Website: home-depot
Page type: receipt
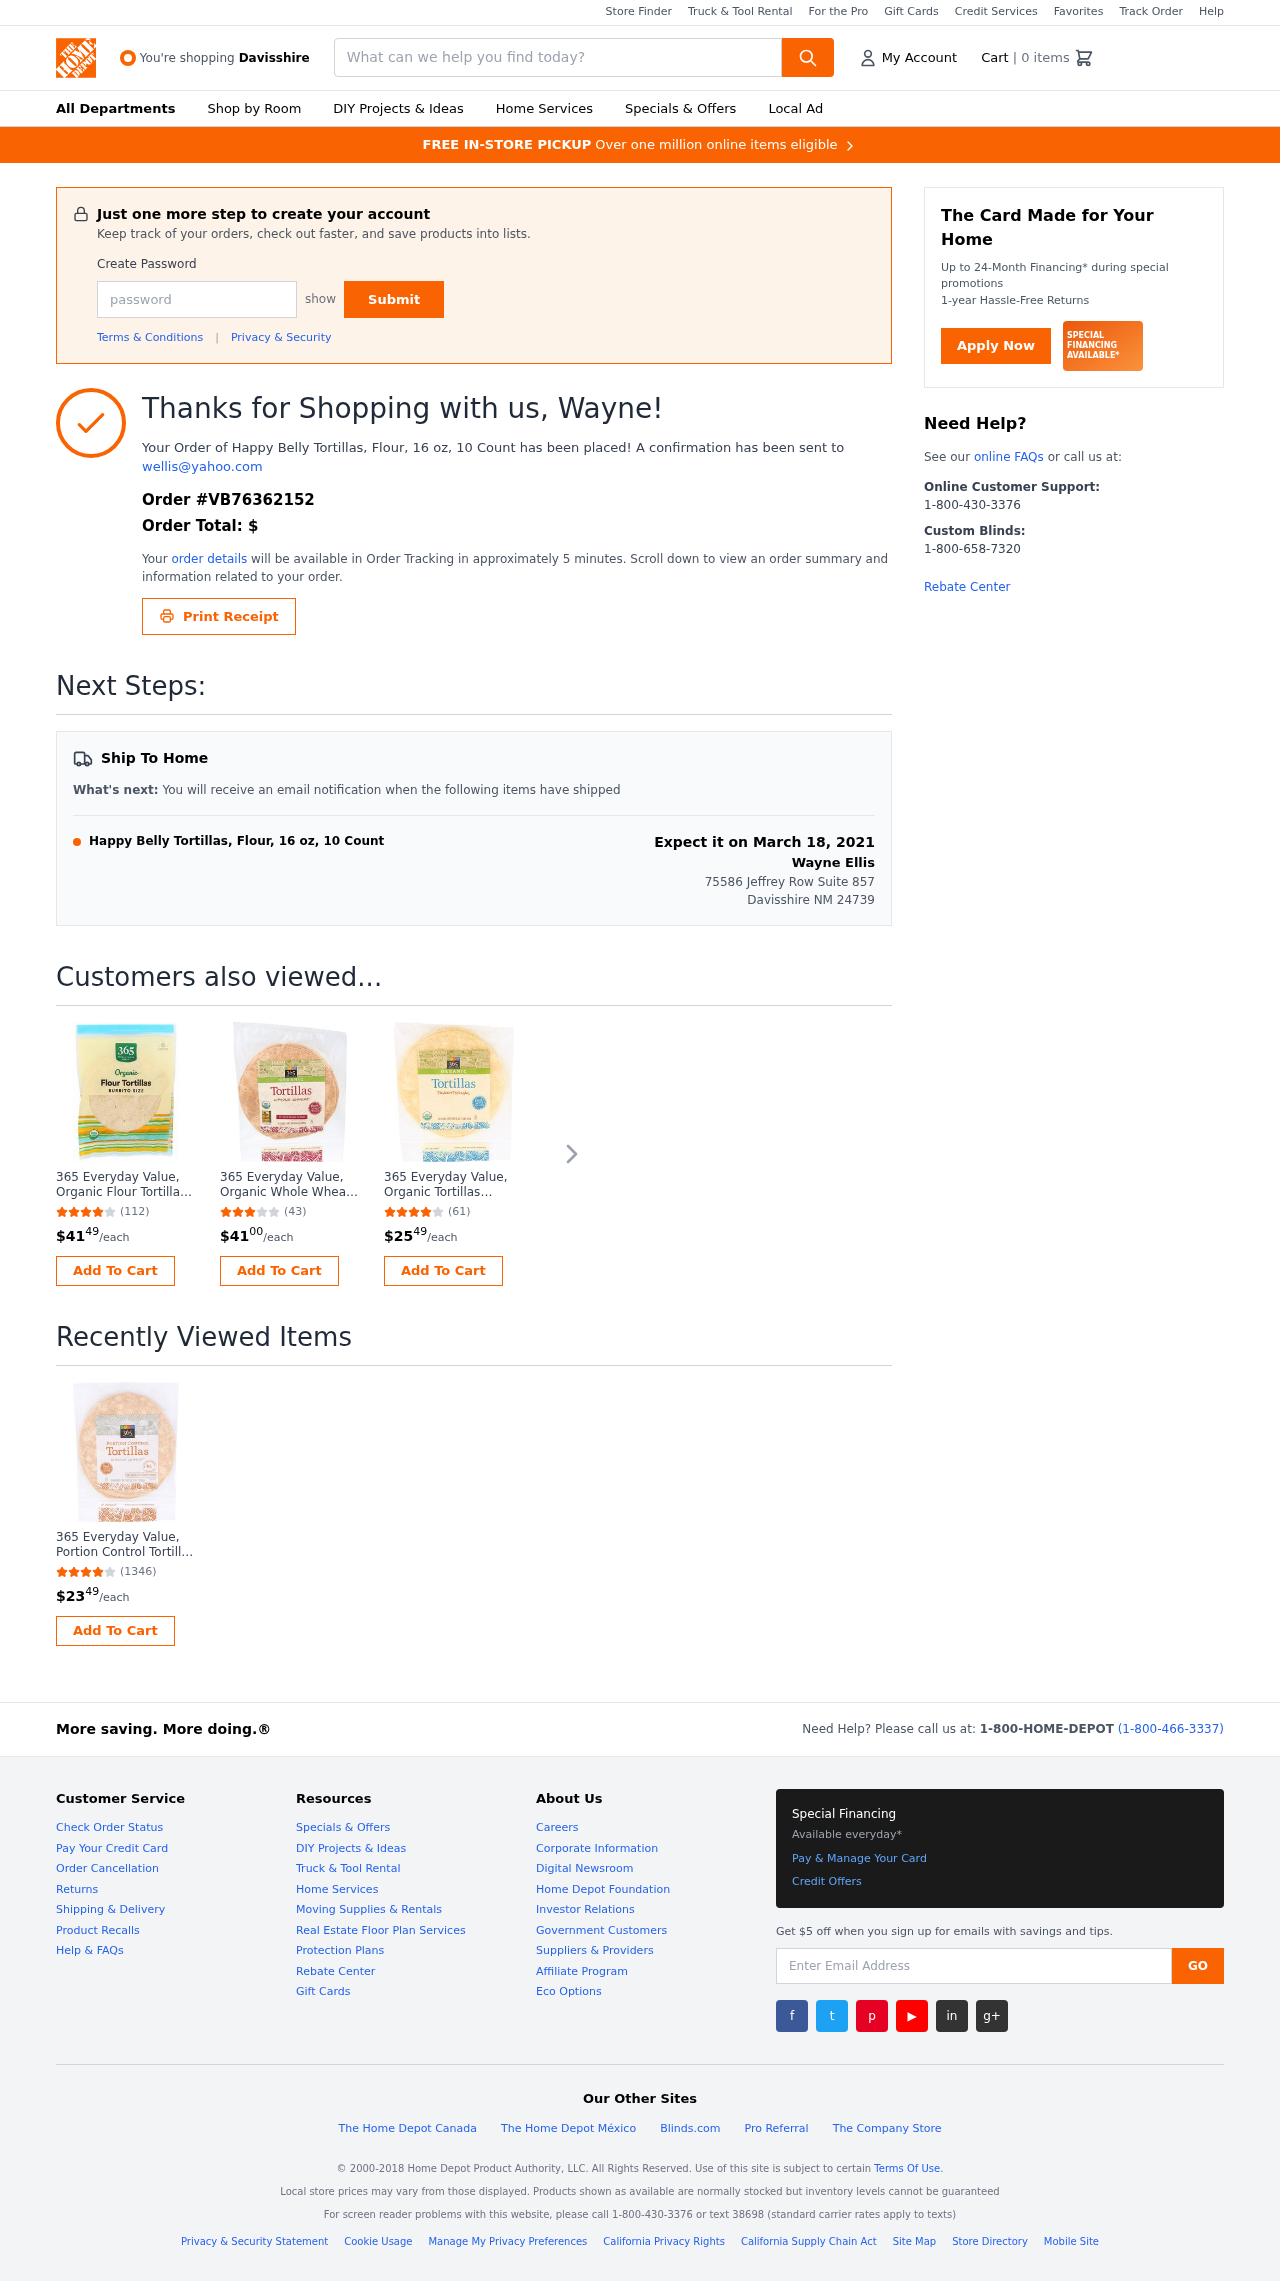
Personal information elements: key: PII_CITY
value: Davisshire
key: PII_EMAIL
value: wellis@yahoo.com
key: PII_FIRSTNAME
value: Wayne
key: PII_FULLNAME
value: Wayne Ellis
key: PII_POSTCODE
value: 24739
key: PII_STATE_ABBR
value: NM
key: PII_STREET
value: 75586 Jeffrey Row Suite 857
Product elements: key: PRODUCT1_NAME
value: Happy Belly Tortillas, Flour, 16 oz, 10 Count
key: PRODUCT2_NAME
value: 365 Everyday Value, Organic Flour Tortillas Burrito Size, 16 oz
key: PRODUCT2_NUM_RATINGS
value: (112)
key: PRODUCT2_PRICE
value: $4149
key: PRODUCT3_NAME
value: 365 Everyday Value, Organic Whole Wheat Tortillas (8"), 10 CT
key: PRODUCT3_NUM_RATINGS
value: (43)
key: PRODUCT3_PRICE
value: $4100
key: PRODUCT4_NAME
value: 365 Everyday Value, Organic Tortillas Traditional, 8", 10 ct
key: PRODUCT4_NUM_RATINGS
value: (61)
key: PRODUCT4_PRICE
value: $2549
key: PRODUCT5_NAME
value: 365 Everyday Value, Portion Control Tortillas Whole Wheat, 6" , 12 CT
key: PRODUCT5_NUM_RATINGS
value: (1346)
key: PRODUCT5_PRICE
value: $2349
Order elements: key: ORDER_NUM_ITEMS
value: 0
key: ORDER_ID
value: VB76362152
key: ORDER_TOTAL
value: $
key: ORDER_DELIVERY_DATE
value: Expect it on March 18, 2021
Search elements: key: HEADER_SEARCH
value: What can we help you find today?